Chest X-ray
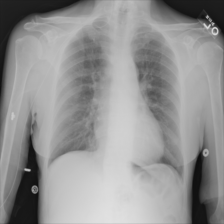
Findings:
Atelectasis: negative
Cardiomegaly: negative
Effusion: negative
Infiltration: negative
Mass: negative
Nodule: negative
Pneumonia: negative
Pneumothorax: negative
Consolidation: negative
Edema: negative
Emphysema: negative
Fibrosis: negative
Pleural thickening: negative
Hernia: negative